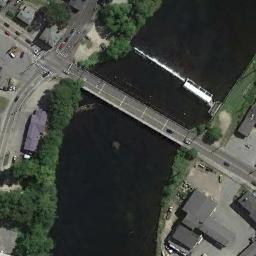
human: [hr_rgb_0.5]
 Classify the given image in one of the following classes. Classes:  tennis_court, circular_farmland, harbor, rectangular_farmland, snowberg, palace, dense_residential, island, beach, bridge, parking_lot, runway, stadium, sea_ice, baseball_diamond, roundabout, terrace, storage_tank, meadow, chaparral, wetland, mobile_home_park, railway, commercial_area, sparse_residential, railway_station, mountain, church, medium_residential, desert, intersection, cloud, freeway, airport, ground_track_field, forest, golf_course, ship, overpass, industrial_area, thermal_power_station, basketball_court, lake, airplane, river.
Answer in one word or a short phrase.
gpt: bridge